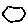
Label: hexagon